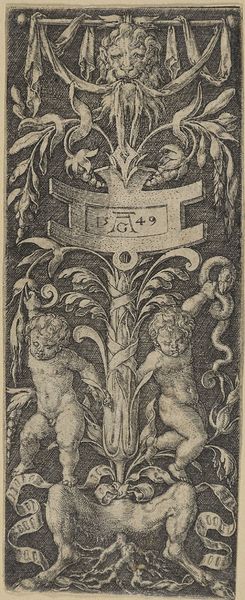
Titel: Kandelabergroteske
Künstler: Heinrich Aldegrever
Standort: Hamburg
Institution: Museum für Kunst und Gewerbe Hamburg
Schlagwörter: pflanzen, renaissance, kinder, putte, beine, papier, knaben, grafik, graphik, fotografie, photographie, maske, druckgraphik, druckgrafik, stich, satyr, löwe, putten, kupferstich, putti, kandelaber, amoretten, groteske, faune, satyrn, gerippt, reproduktionen, silene, 1549, druckerzeugnisse, ornamentstich, vorlageblätter, religion, dark